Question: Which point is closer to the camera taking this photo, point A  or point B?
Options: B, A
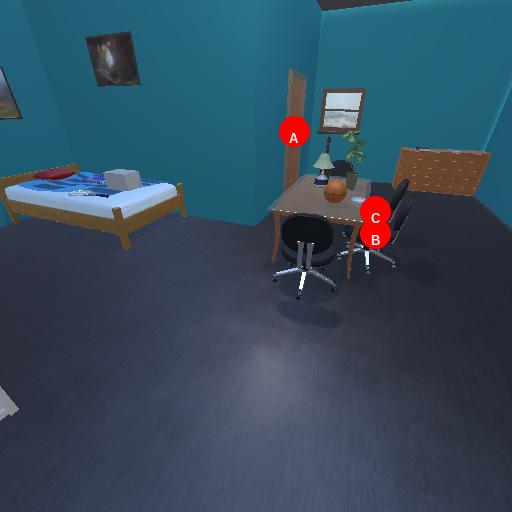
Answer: B